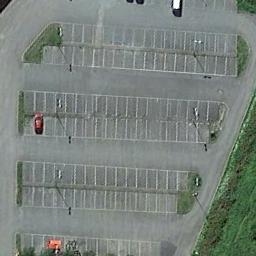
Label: parking_lot